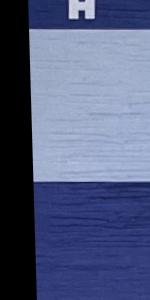
Label: Empty